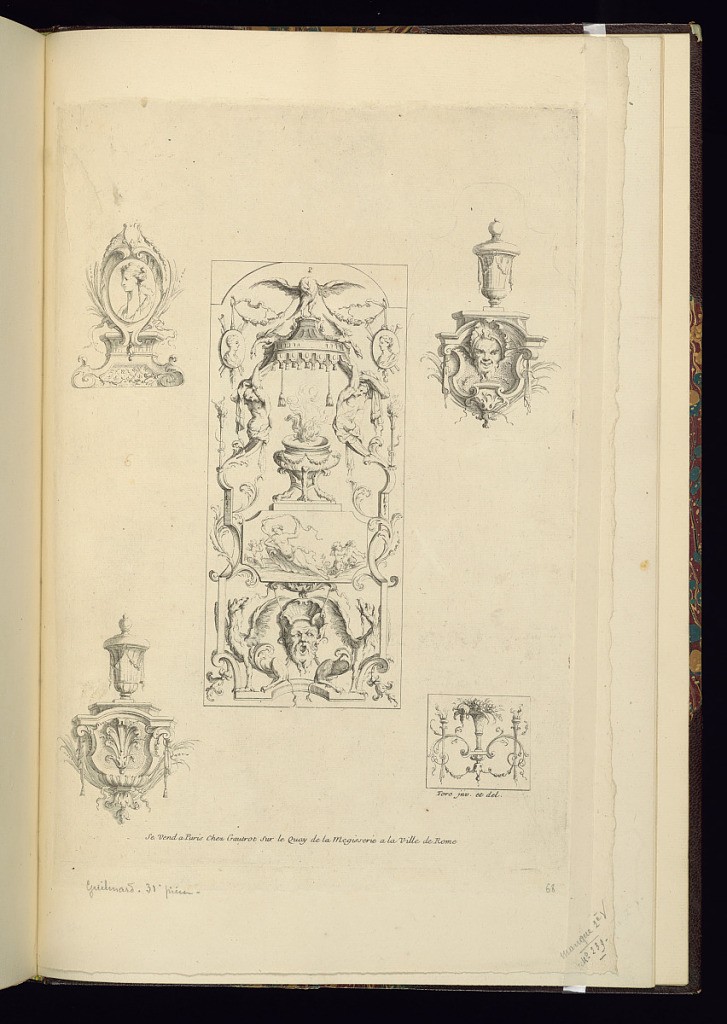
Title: Ornament Designs
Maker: Jean-Bernard Turreau, French, 1672 - 1731
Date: early 18th century
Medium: Etching on laid paper
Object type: Print
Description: Ornament designs with a central vertical panel and four small ornamental motifs in the corners (vases on brackets). The designs feature grotesque motifs including mascarons (masks), griffins, herms, birds, canopy, oval profile portraits, incense burner, flaming torches, vase of fruit and flowers, vases, cartouches, festoons of leaves, shells, palmettes, palm leaves, gadrooning, fluting, fleurons, foliate scrolls, scrolling leaves (rinceaux), and diaper rosette pattern. The plate is signed.